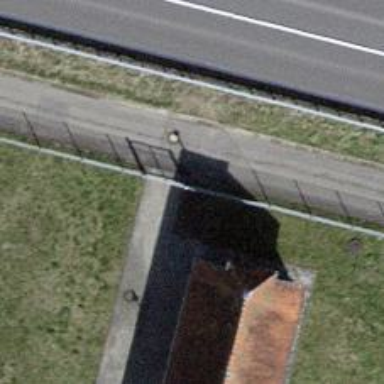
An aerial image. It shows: Gate.